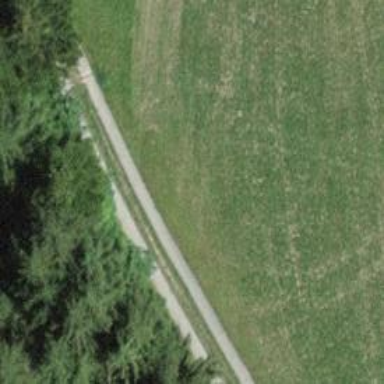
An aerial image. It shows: Concrete track with grade 3 track type.